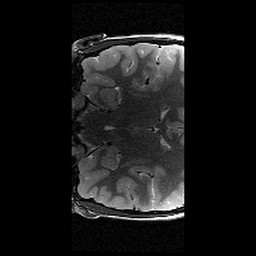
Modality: T2w
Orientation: coronal
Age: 13
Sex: female
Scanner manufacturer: siemens
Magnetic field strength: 3 T
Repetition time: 8.46 s
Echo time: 0.067 s